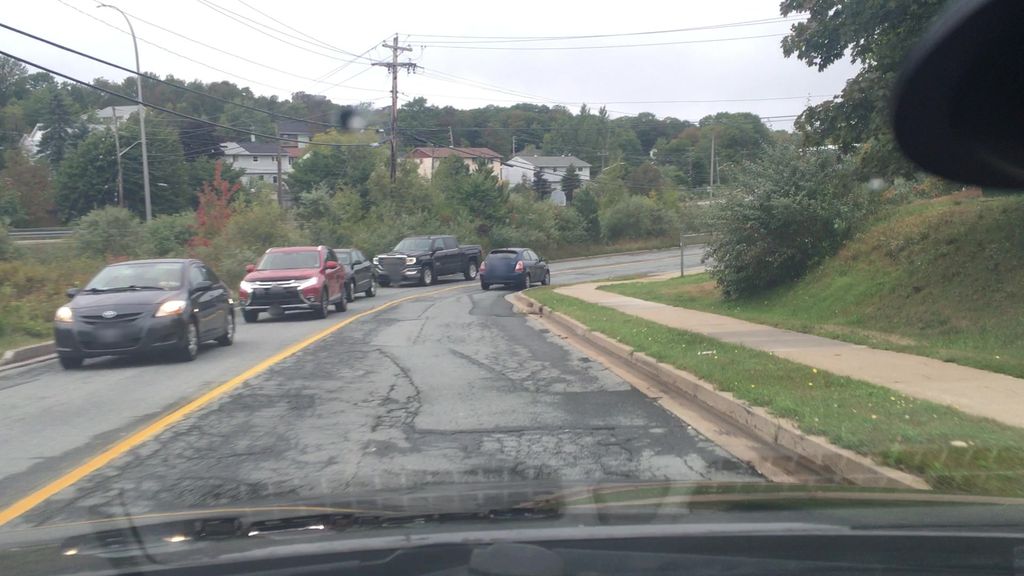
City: halifax